Question: I have filled splitcontainer.
legend for image:
1. SplitContainer
2. ListViews
3. Spliter
Need:
blue lines show what to do with a ListView.

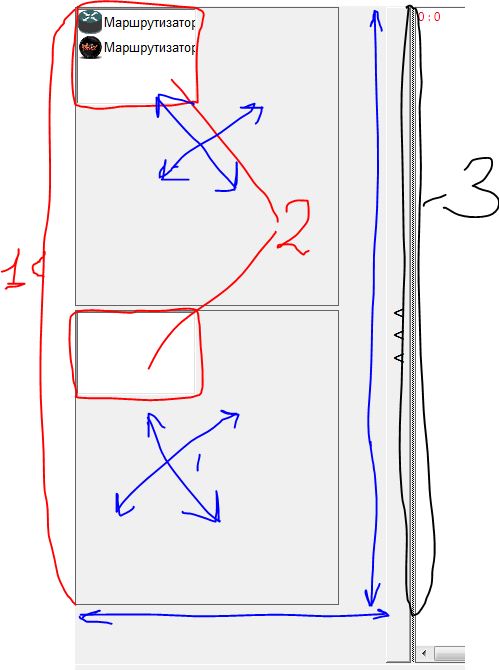
Answer: Set the property <URL>